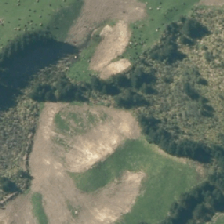
Land cover: high_producing_grassland